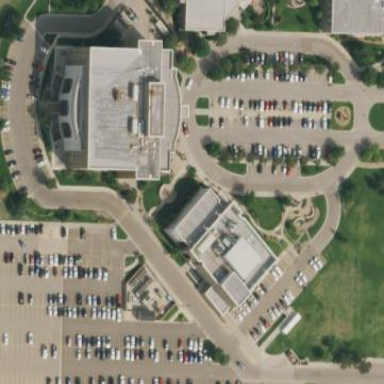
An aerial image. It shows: College building.